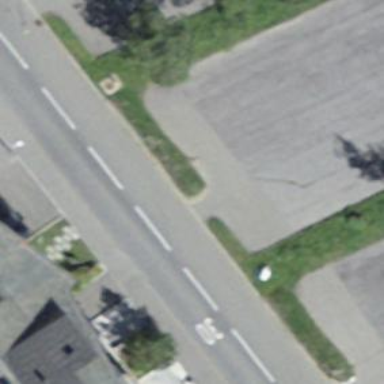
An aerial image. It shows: Asphalt road in residential area.